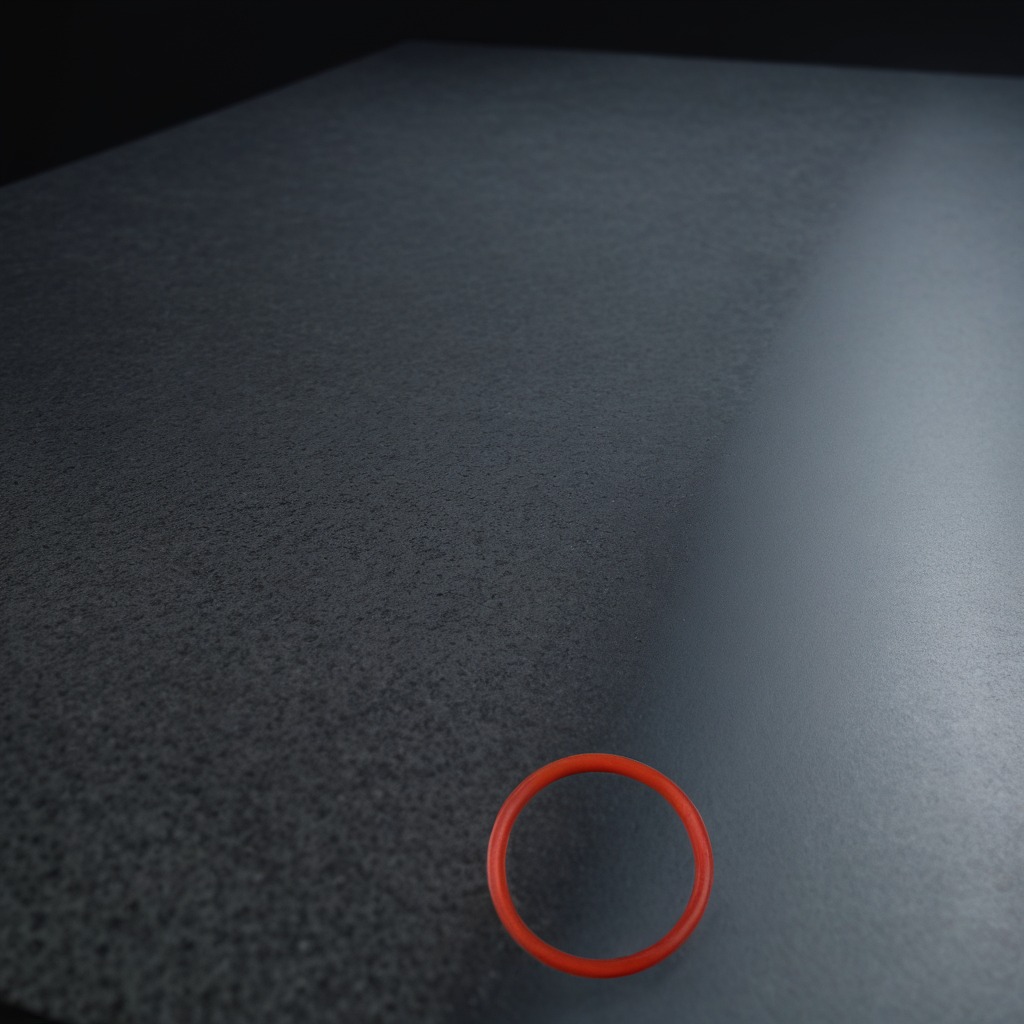
A rubber O-ring is lying on a clean granite table inside a workshop at night dim ambient light soft shadows worn but